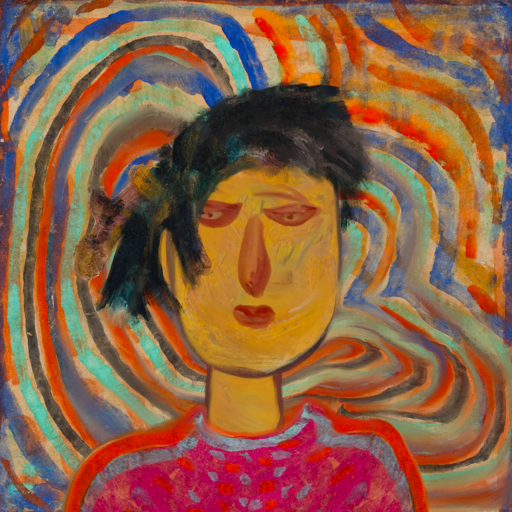
Background: Sisters, Head And Neck Front: After_Raid, Face Front: Pious_Lady, Bust: Sisters, Hair Front: Pipe, Head Accessory: Blank, Second Necklace: Blank, Necklace: Blank, Baby: Blank